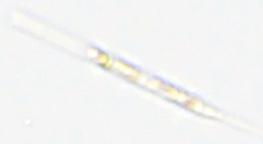
Label: Rhizosolenia